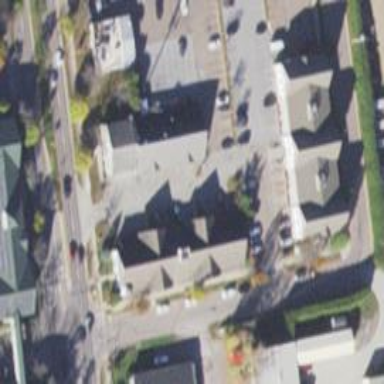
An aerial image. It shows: Healthcare clinic is depicted in the image.